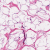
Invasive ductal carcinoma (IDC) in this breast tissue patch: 0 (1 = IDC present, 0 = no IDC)